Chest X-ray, PA view. Patient: 51 years old, sex F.
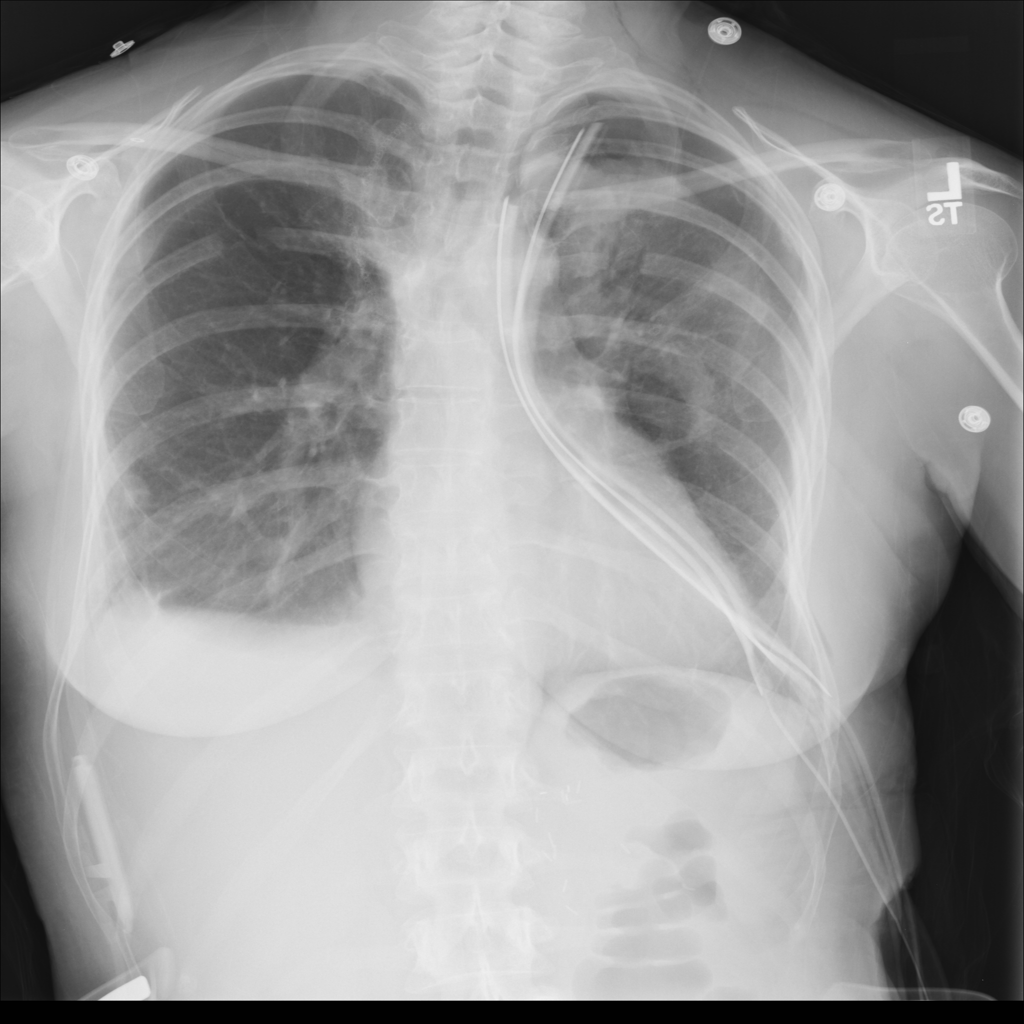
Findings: Emphysema, Infiltration